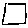
Label: square